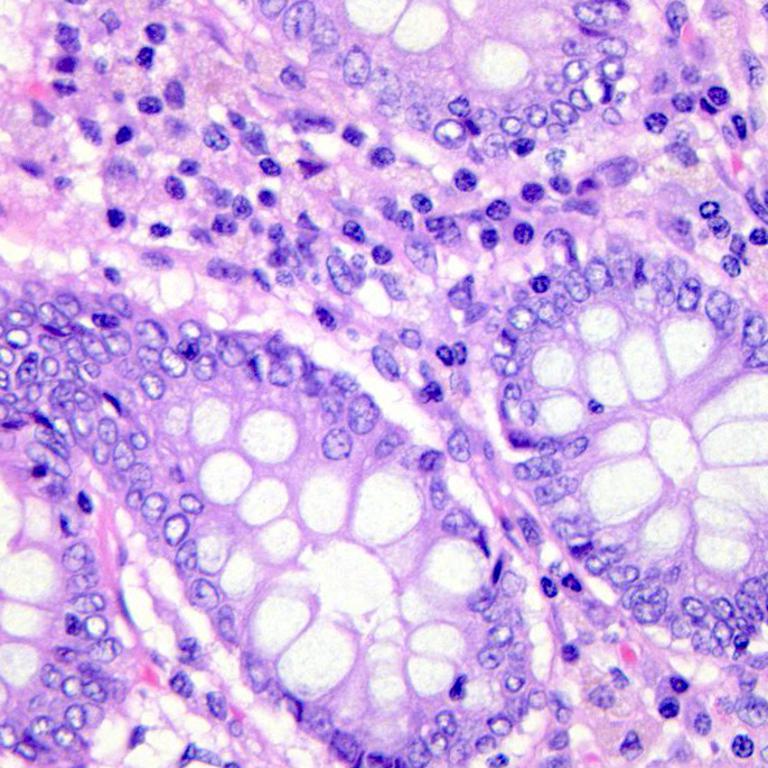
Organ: colon
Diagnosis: benign